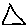
Label: triangle